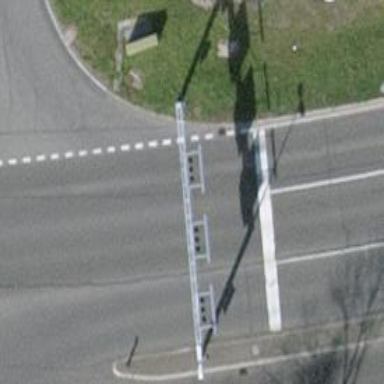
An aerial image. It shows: Road with traffic signals for signaling.